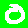
Digit: 0